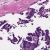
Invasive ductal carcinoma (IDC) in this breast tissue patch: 1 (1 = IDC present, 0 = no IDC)